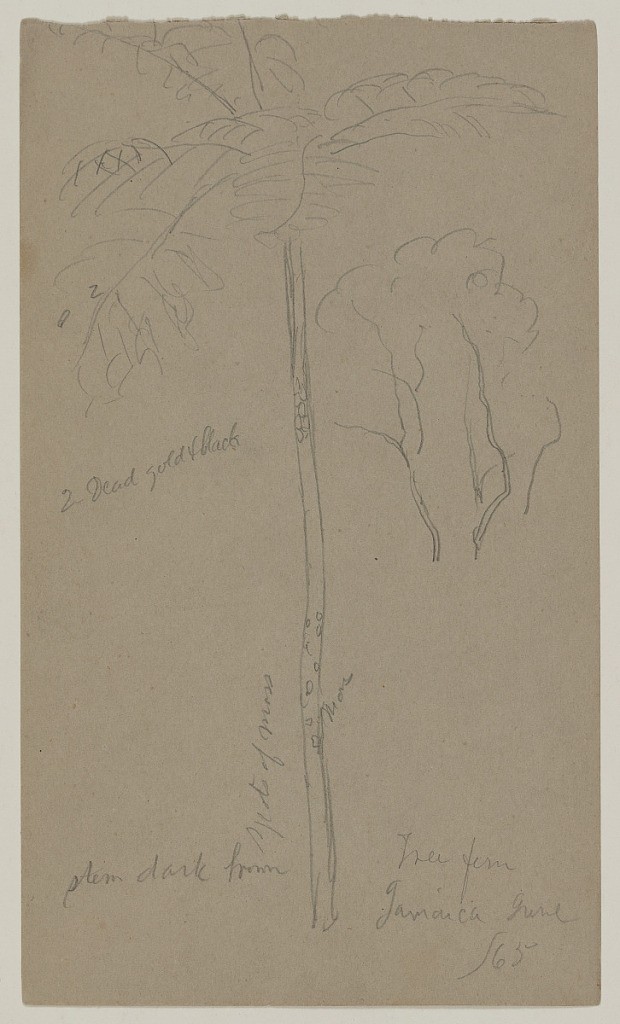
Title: Botanical Sketches, Jamaica
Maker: Frederic Edwin Church, American, 1826–1900
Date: June 1865
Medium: Graphite on gray wove paper
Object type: Drawing
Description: Botanical sketches of a tree fern and another tree or bush in Jamaica. Tree's narrow is oriented along the work's vertical axis and spotted with patches of moss. The broad, flat canopy of fern leaves is visible along upper portion. Sketch of another tree or bush shown at right.